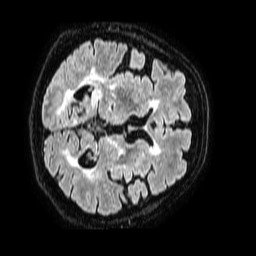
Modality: FLAIR
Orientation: axial
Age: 56
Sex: female
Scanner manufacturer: philips
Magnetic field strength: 1.5 T
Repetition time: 4.8 s
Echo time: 0.3 s